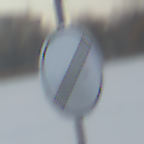
Verkehrszeichen: EndeSaemtlicherBegrenzungen
Umgebung: Outdoor, Nature
Tageszeit: SunriseSunset
Wetter: PartlyCloudy
Licht: Natural
Jahreszeit: NotSpecified
Kontrast: LowContrast